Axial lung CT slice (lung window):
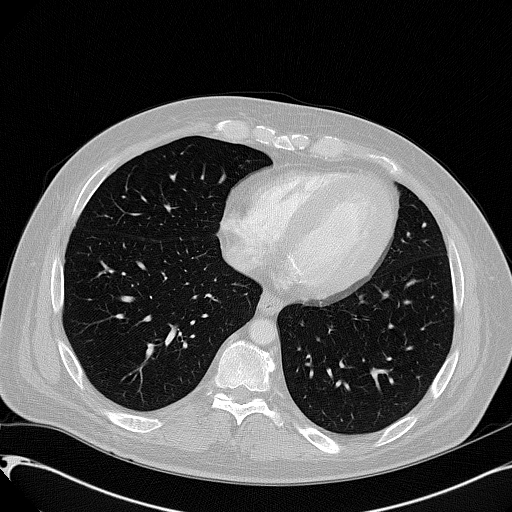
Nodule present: no